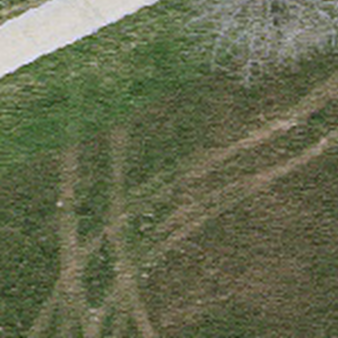
Label: other